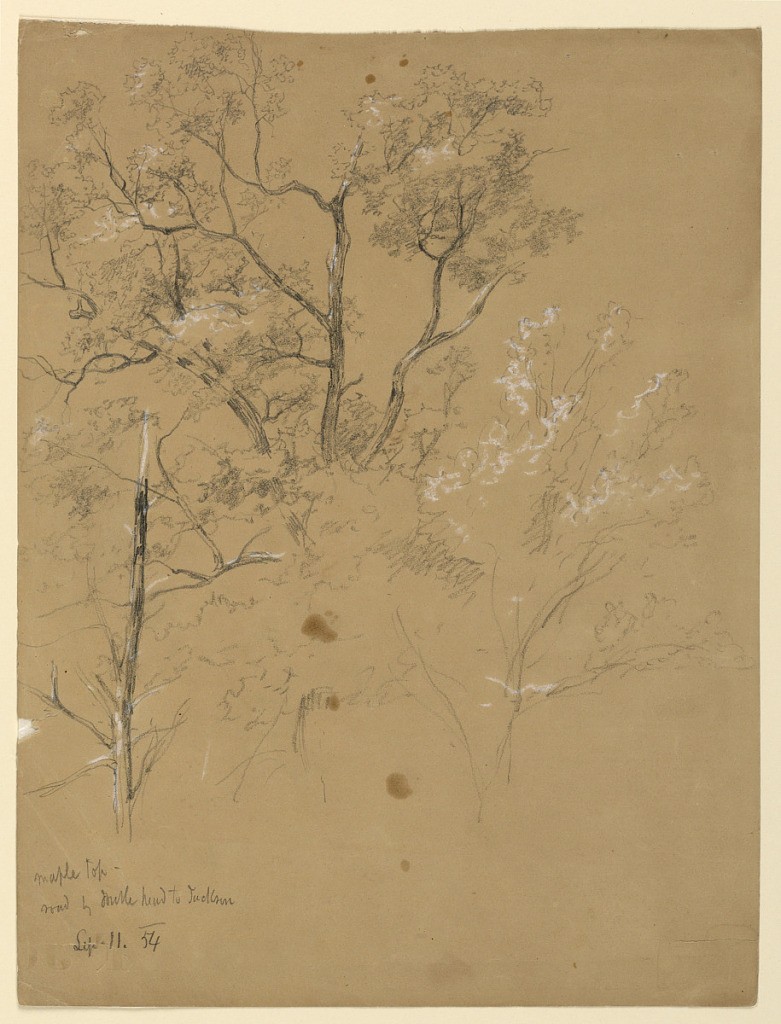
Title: Maple Top on Road to Jackson, New Hampshire
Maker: Daniel Huntington, American, 1816–1906
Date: September 11, 1854
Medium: Graphite, black crayon, white chalk on brown paper
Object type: Drawing
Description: View into the top of a maple tree. Top of a dead pine, left, and a birch, right foreground.